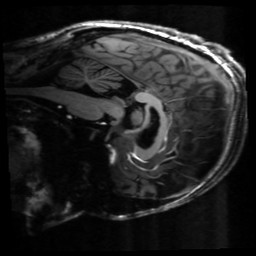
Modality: T1w
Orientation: sagittal
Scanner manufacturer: siemens
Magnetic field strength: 6.98 T
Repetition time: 2.3 s
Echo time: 0.00273 s